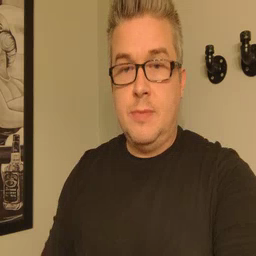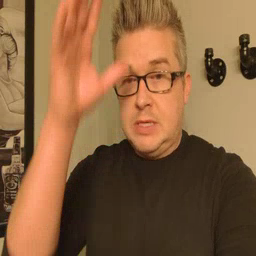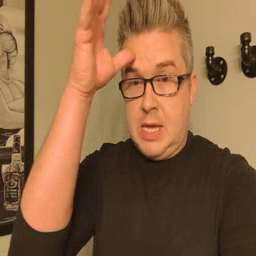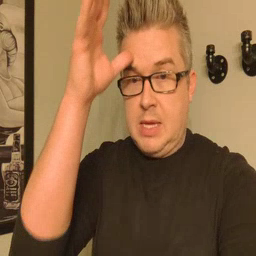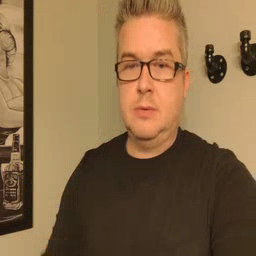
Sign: dad